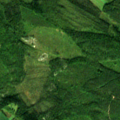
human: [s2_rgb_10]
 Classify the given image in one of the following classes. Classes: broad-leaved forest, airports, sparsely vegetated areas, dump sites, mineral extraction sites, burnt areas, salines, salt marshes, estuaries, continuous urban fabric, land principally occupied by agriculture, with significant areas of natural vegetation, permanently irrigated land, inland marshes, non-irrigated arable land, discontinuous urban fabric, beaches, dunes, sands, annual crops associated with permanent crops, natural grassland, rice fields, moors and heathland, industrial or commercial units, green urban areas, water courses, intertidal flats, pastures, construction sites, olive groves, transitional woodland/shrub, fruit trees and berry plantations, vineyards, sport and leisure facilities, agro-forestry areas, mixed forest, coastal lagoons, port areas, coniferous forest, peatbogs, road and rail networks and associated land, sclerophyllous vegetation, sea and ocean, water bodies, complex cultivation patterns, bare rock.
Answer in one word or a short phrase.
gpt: non-irrigated arable land, coniferous forest, mixed forest, transitional woodland/shrub